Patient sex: F
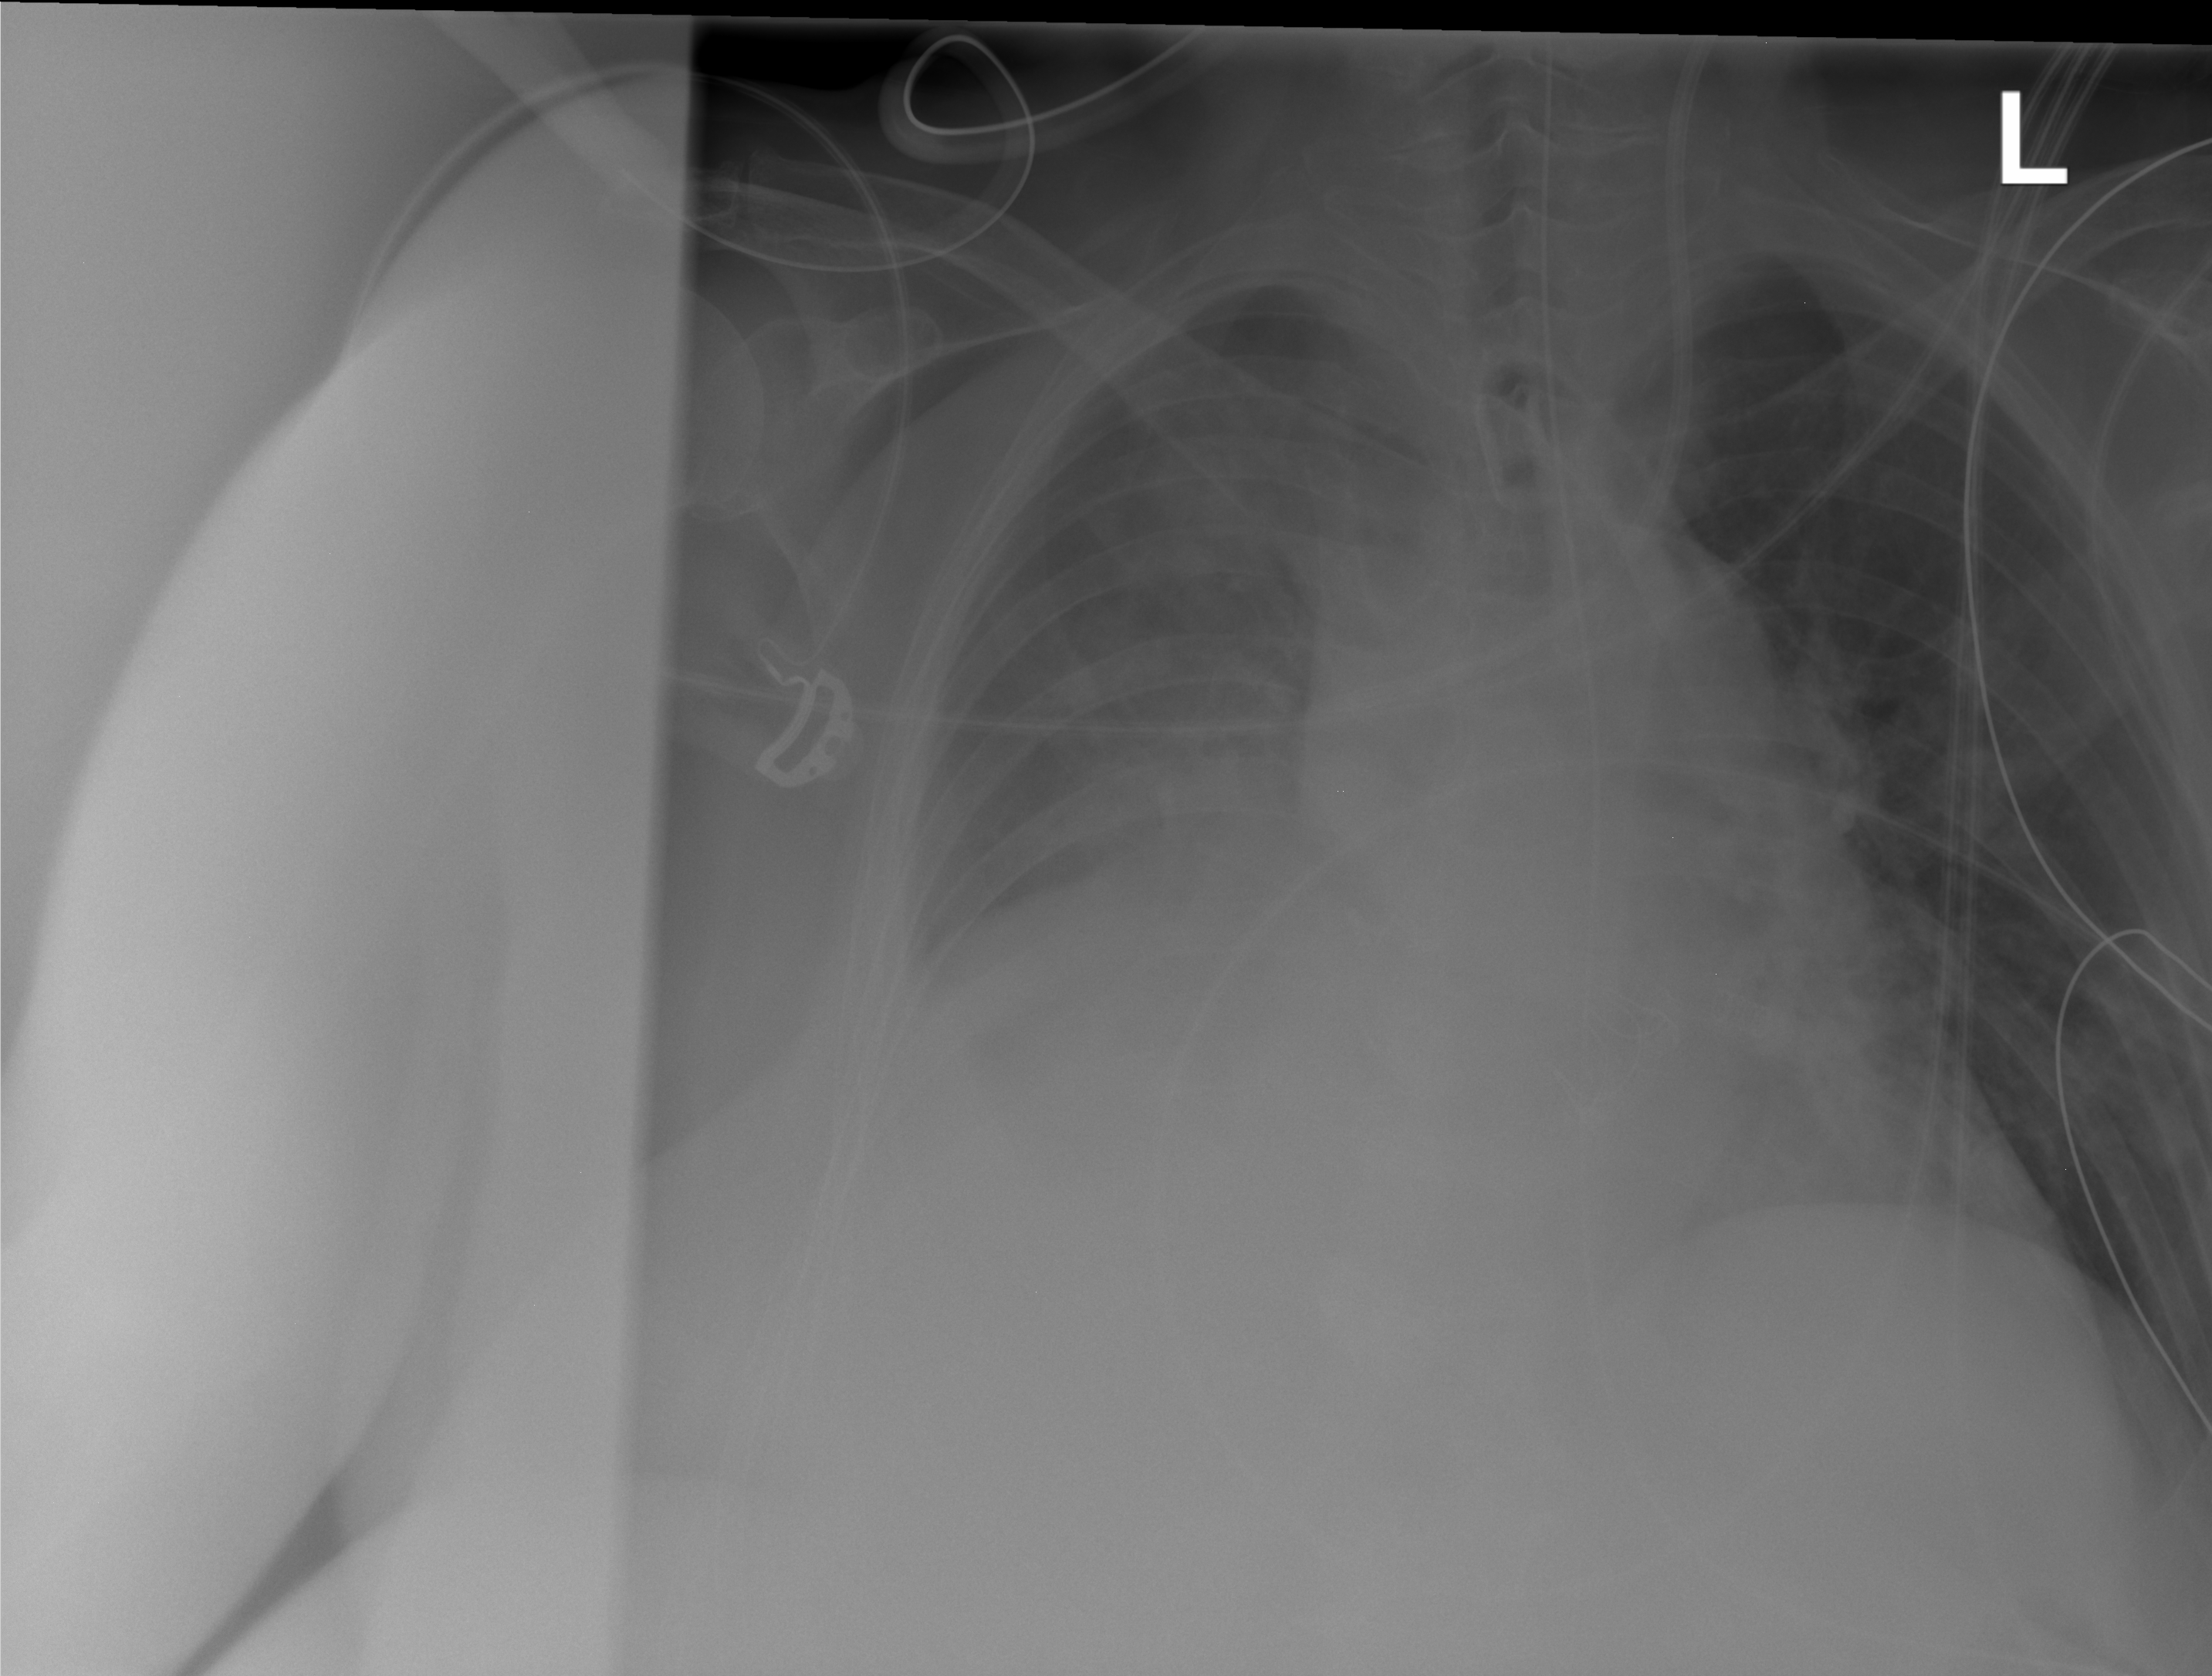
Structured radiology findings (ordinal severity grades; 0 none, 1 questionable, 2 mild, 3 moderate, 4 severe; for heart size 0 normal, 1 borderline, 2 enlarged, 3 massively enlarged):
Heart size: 2
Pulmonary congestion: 2
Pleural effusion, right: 2
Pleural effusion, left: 0
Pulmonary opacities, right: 2
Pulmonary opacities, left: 0
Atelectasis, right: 2
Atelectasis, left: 2